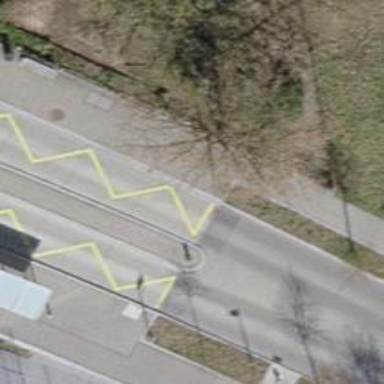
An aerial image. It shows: Bus stop equipped with public transport stop position.